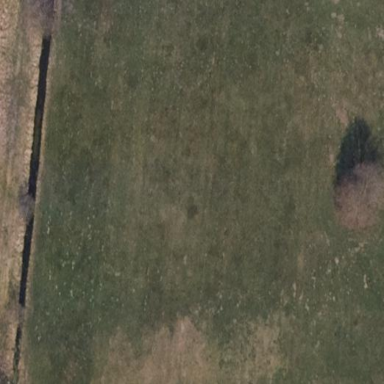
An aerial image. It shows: Beautiful meadow.